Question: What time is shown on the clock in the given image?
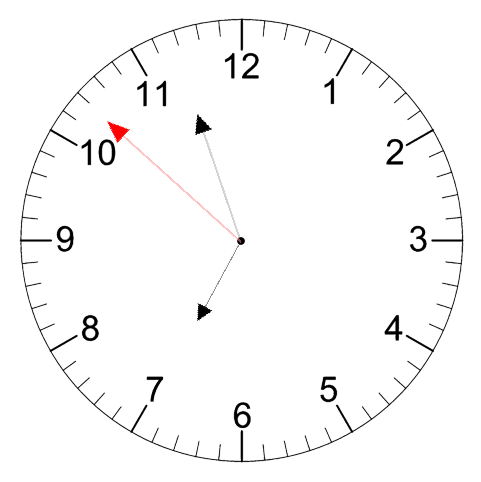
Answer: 06:56:52